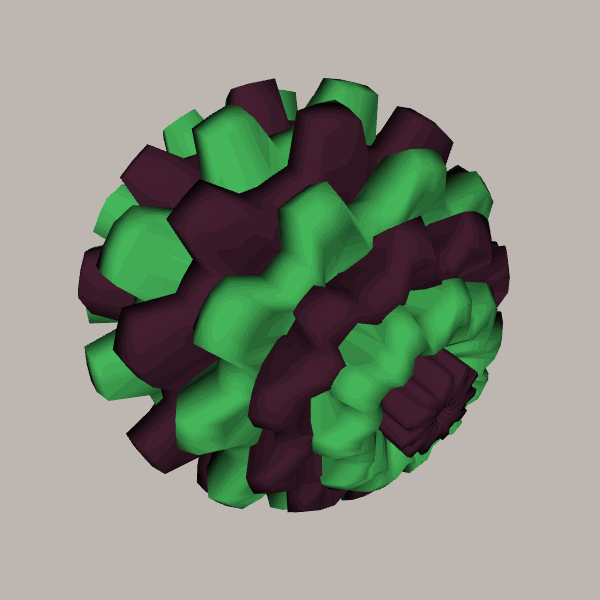
Background: light